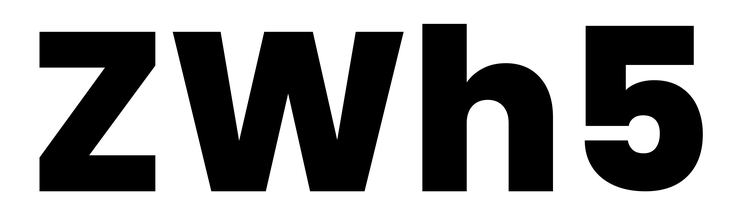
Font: Poppins-ExtraBold